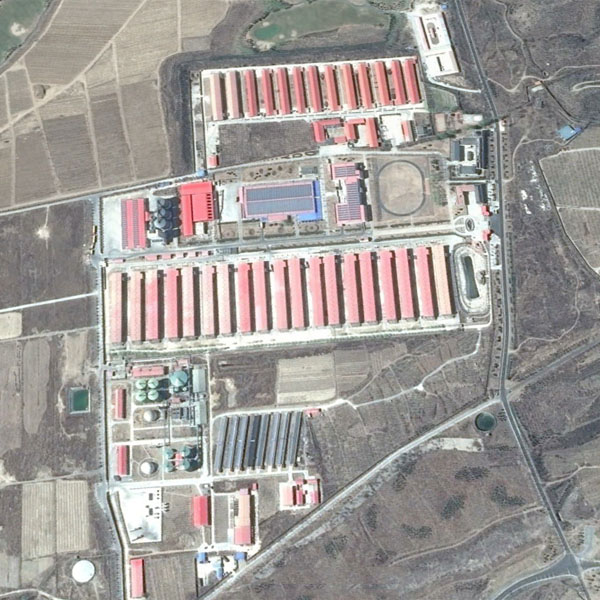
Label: Industrial